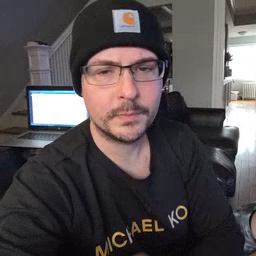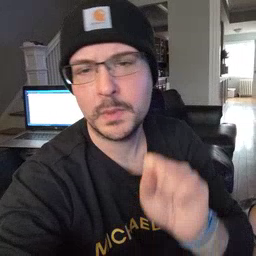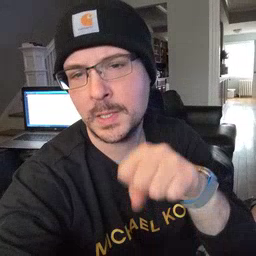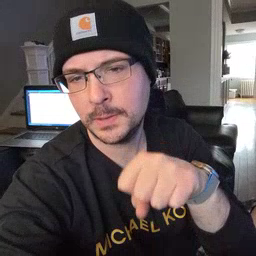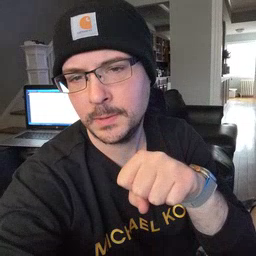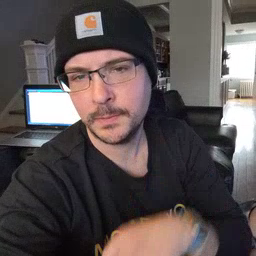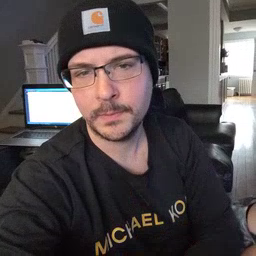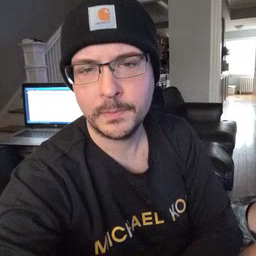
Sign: yes